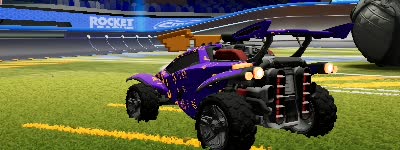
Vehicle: octane